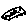
Label: circle